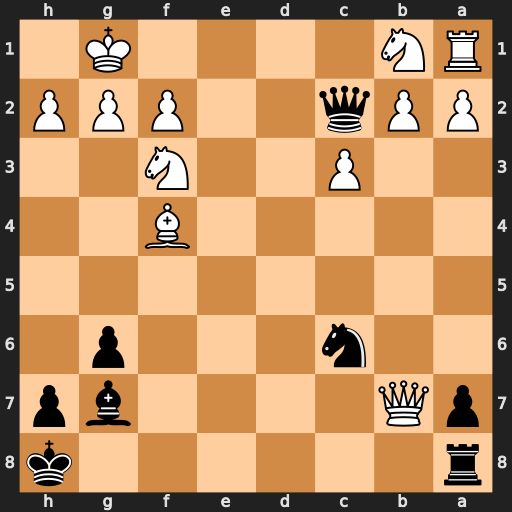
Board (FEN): r6k/pQ4bp/2n3p1/8/5B2/2P2N2/PPq2PPP/RN4K1
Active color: b
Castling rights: -
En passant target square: -
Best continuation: Qd1+ Ne1 Qxe1#